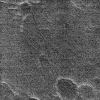
Atmospheric dust classification: not_dusty